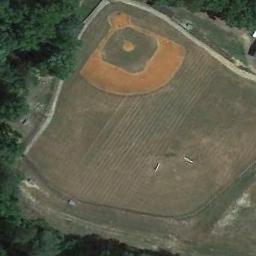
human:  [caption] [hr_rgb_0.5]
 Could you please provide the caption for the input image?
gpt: A baseball diamond is surrounded by many trees .

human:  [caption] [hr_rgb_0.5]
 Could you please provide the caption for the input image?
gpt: There is a simple baseball diamond in the wasteland surrounded by the forests .

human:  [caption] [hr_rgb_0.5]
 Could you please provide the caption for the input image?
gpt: There is a lot of vegetation near the baseball field .

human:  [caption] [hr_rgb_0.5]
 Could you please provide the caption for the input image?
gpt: A baseball diamond surrounded by some trees .

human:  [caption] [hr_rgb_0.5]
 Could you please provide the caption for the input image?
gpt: Many trees are near the baseball diamond .